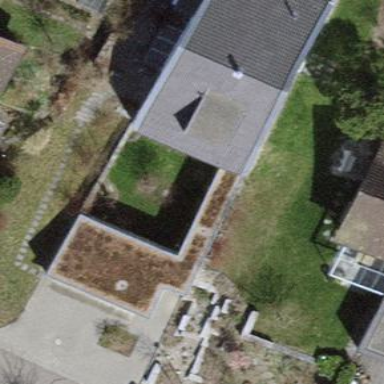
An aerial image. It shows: House with tiled roof.